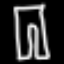
Label: pants